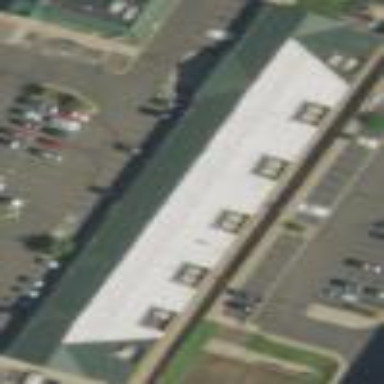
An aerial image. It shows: Commercial building.